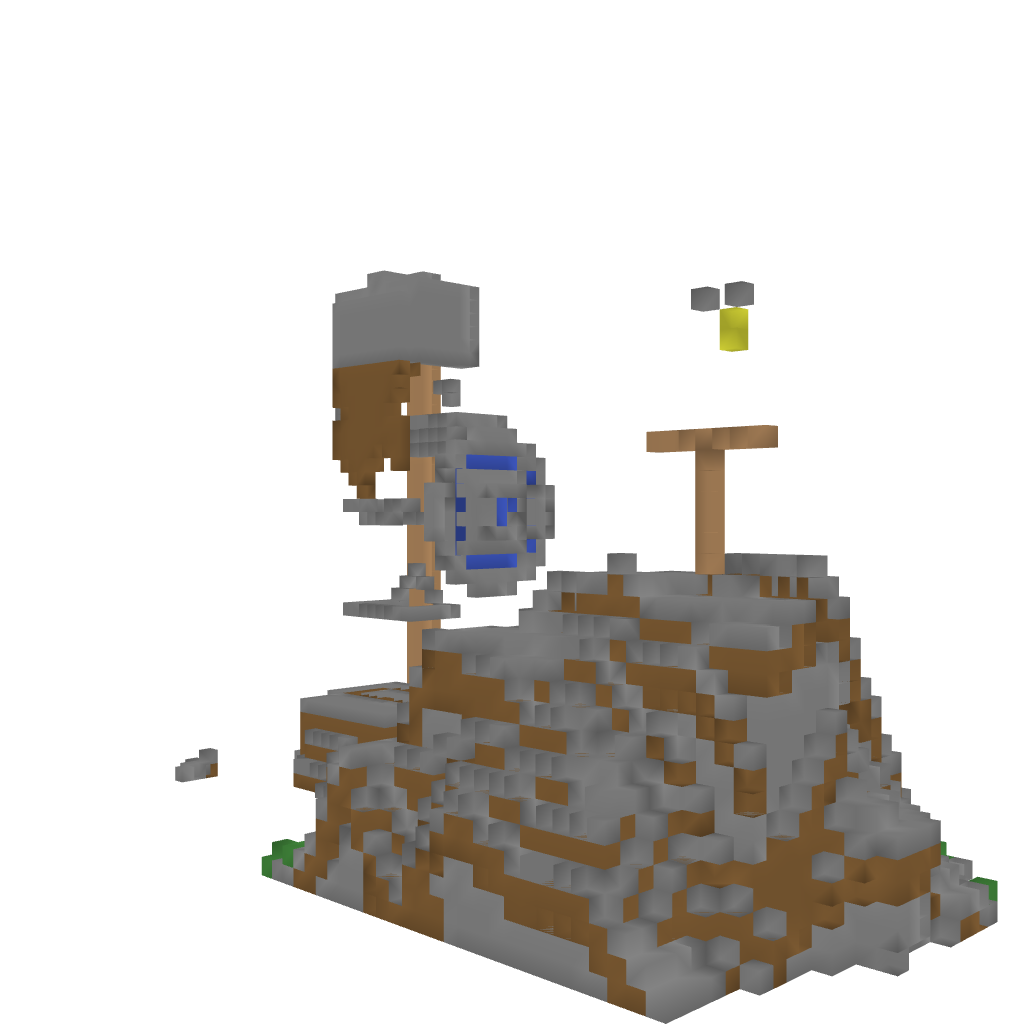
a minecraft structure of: Statue of Athena bad low quality